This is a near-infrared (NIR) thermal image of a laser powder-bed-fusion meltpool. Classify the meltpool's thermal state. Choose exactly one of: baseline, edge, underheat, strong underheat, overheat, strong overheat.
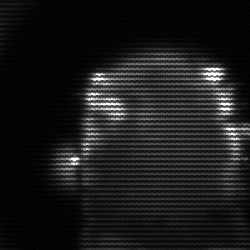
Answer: baseline